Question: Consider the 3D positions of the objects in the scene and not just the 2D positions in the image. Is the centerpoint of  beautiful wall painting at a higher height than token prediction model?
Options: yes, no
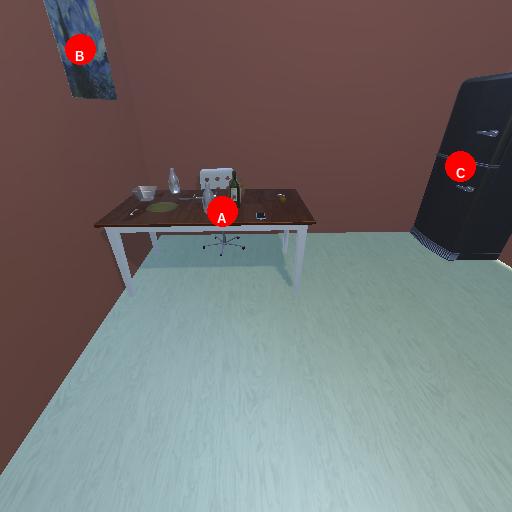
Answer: yes